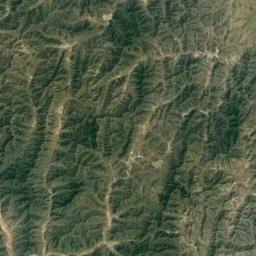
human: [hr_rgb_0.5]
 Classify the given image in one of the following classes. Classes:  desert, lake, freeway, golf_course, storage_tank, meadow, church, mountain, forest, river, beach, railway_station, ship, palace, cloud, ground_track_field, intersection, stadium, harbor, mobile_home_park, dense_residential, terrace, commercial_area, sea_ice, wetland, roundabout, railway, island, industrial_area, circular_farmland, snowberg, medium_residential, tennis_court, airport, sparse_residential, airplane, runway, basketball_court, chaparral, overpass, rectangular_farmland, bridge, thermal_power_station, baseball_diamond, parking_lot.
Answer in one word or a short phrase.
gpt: mountain